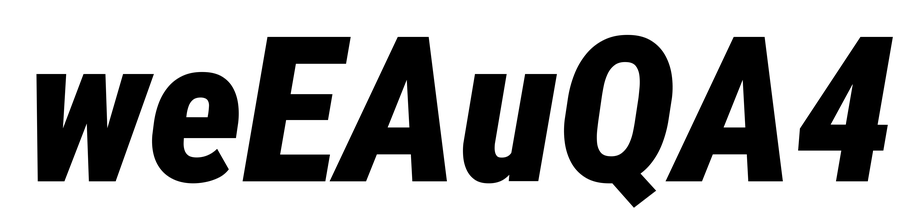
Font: Roboto-Italic_Condensed_Black_Italic